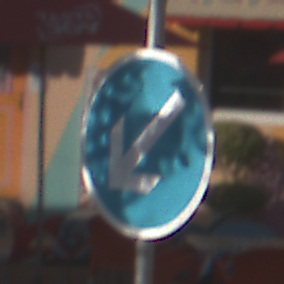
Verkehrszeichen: VorgeschriebeneVorbeifahrtLinks
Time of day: MorningAfternoon
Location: Outdoor (Special)
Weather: PartlyCloudy
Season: NotSpecified
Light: Natural